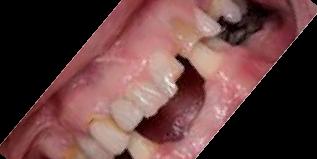
Condition: hypodontia